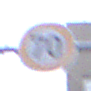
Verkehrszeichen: Geschwindigkeit70
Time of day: SunriseSunset
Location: Outdoor (Urban)
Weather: PartlyCloudy
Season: NotSpecified
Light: Natural